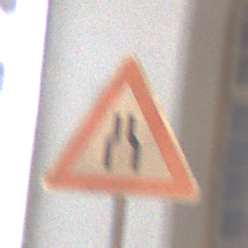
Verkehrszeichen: VerengteFahrbahn
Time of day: Night
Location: Outdoor (Urban)
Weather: Overcast
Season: Winter
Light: Artificial